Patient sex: F
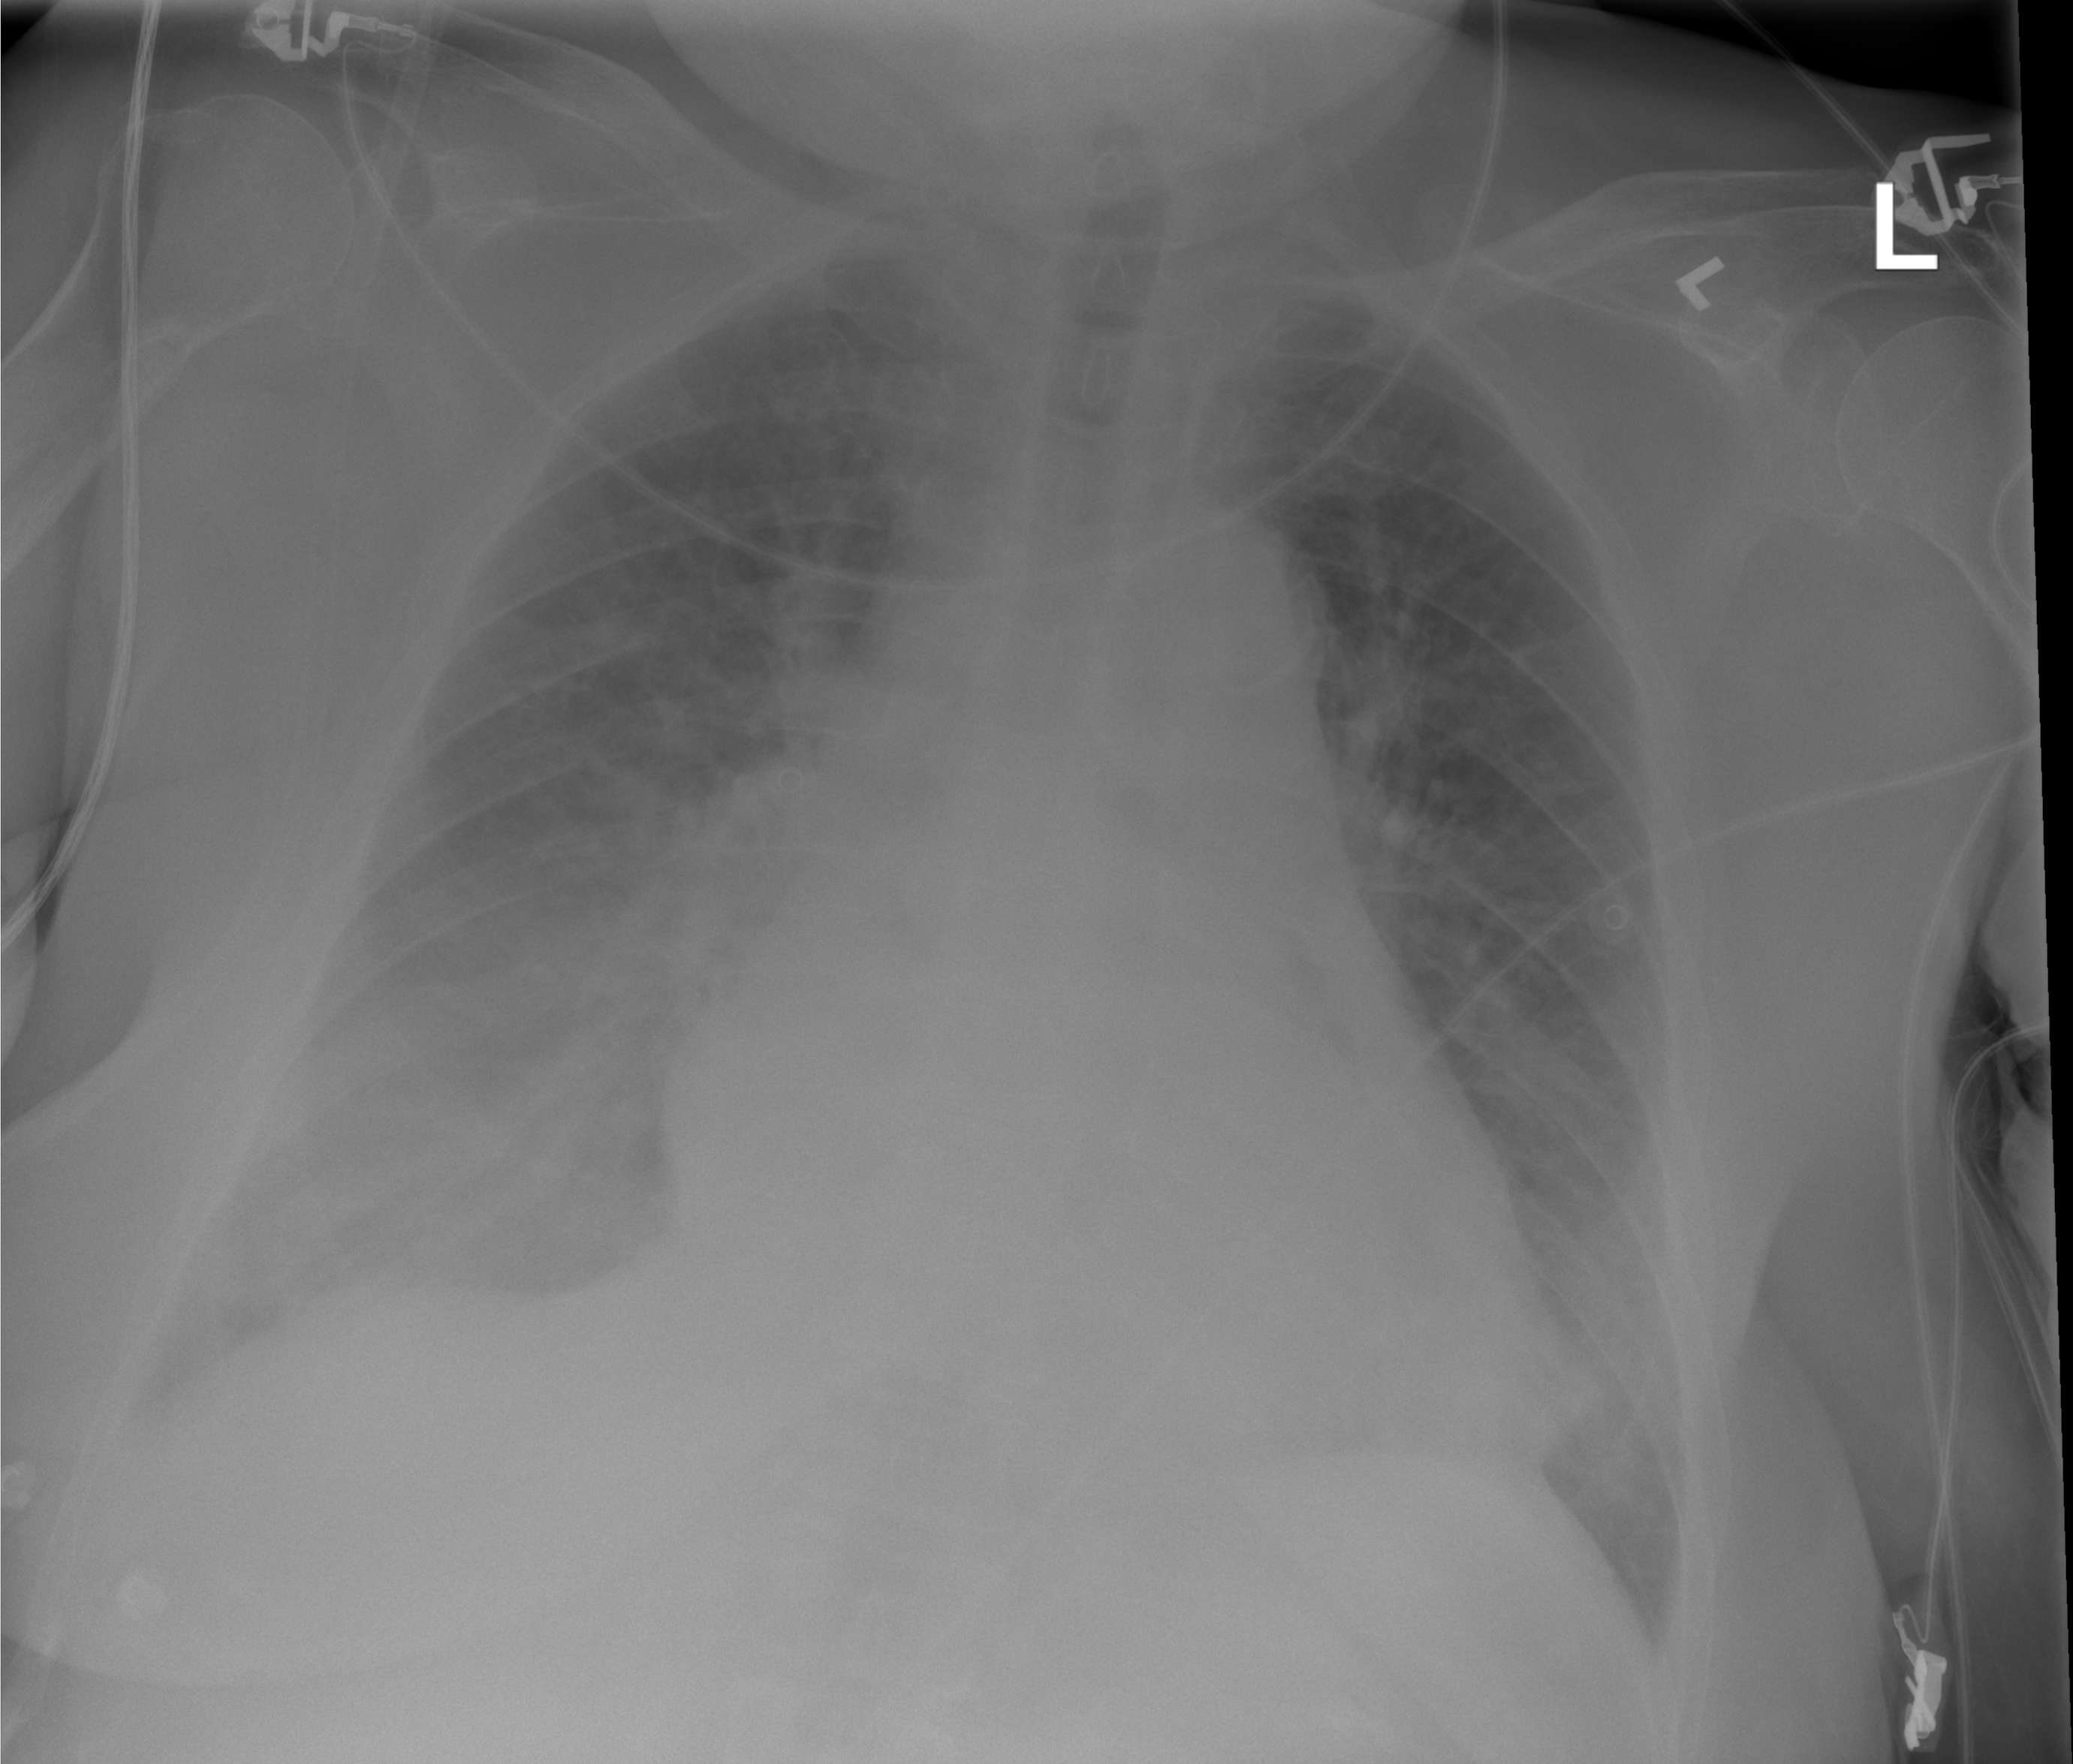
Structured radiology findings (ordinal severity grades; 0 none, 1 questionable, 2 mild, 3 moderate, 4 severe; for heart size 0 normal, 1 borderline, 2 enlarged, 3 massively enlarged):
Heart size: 2
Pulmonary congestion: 2
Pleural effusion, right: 2
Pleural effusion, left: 0
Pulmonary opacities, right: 2
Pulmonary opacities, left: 0
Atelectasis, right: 2
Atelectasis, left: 0